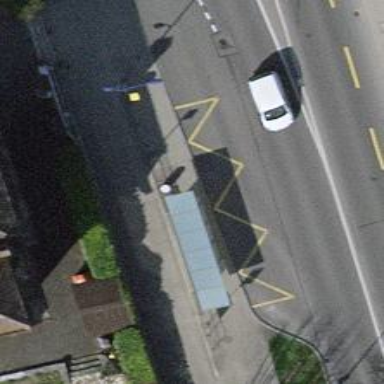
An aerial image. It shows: Bus stop with shelter. It is platform for public transport.